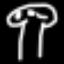
Label: mushroom